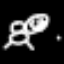
Label: frog